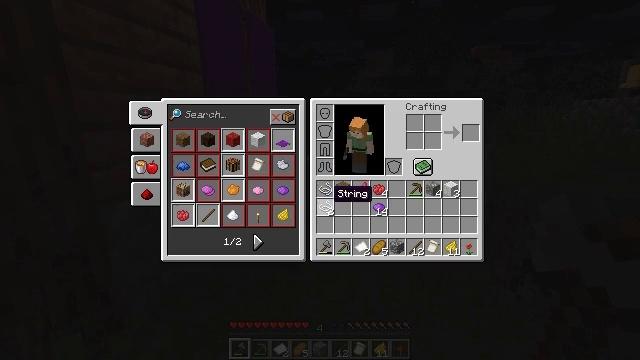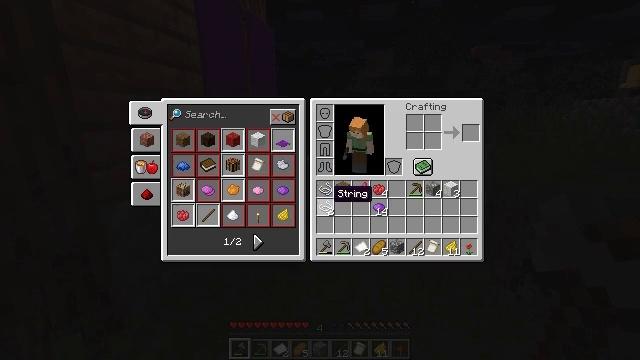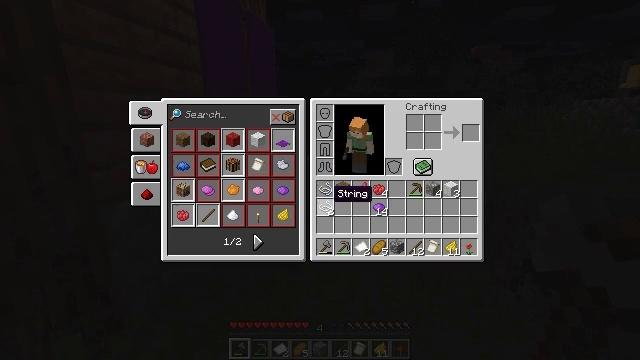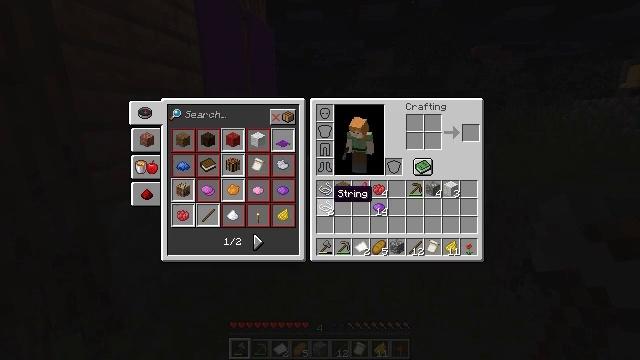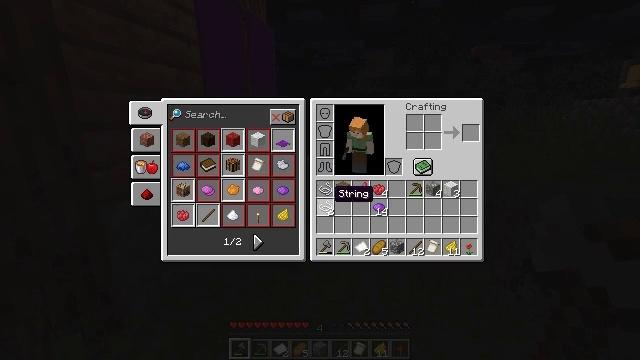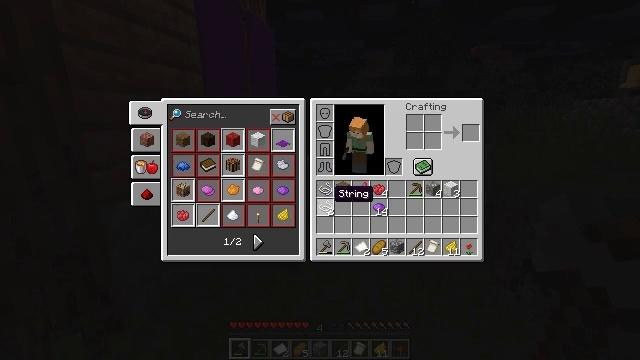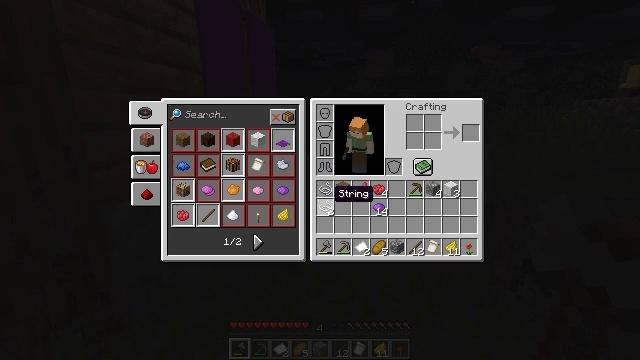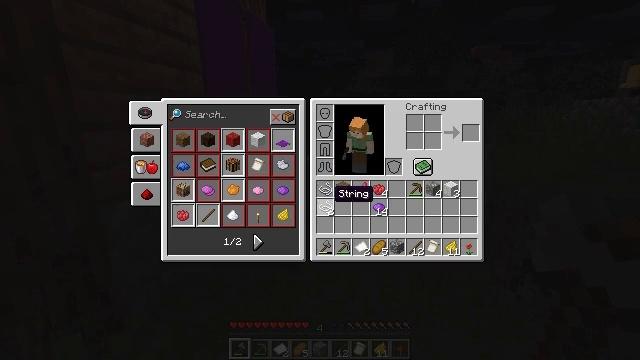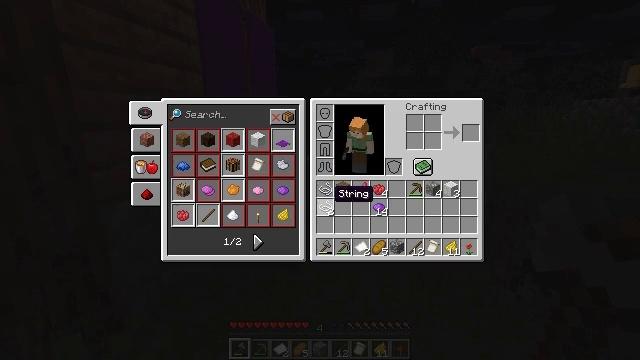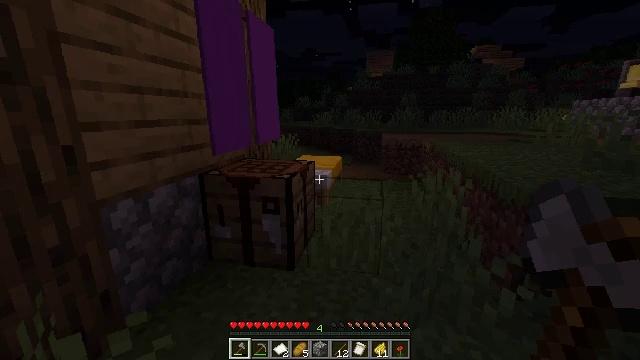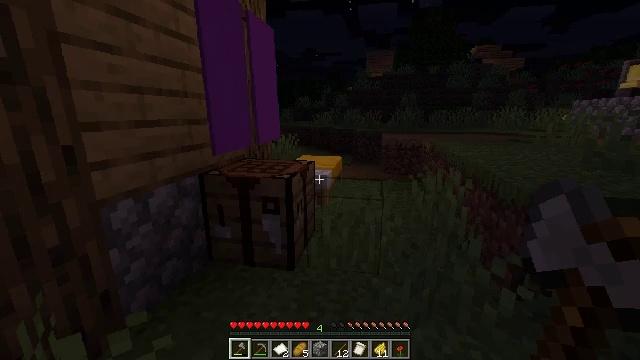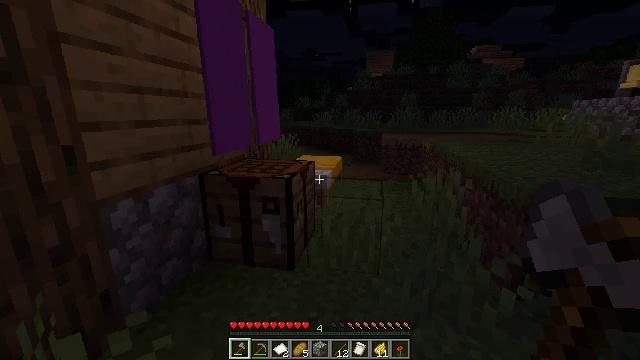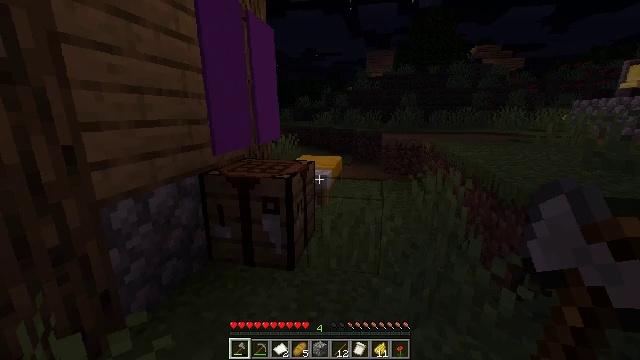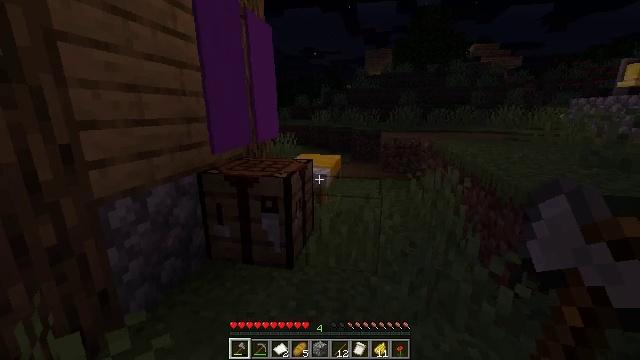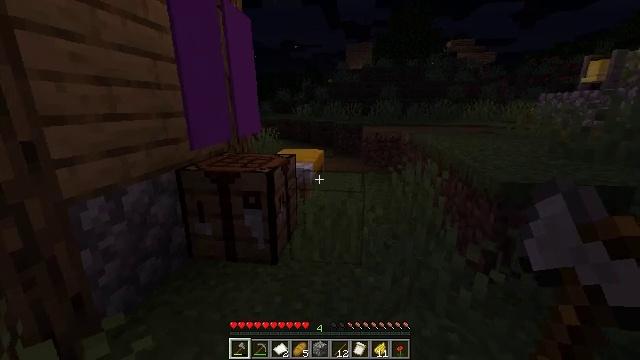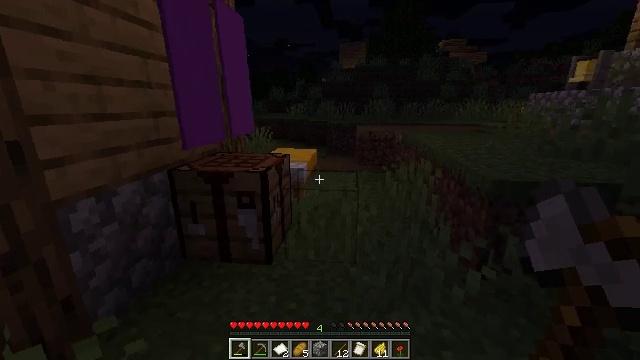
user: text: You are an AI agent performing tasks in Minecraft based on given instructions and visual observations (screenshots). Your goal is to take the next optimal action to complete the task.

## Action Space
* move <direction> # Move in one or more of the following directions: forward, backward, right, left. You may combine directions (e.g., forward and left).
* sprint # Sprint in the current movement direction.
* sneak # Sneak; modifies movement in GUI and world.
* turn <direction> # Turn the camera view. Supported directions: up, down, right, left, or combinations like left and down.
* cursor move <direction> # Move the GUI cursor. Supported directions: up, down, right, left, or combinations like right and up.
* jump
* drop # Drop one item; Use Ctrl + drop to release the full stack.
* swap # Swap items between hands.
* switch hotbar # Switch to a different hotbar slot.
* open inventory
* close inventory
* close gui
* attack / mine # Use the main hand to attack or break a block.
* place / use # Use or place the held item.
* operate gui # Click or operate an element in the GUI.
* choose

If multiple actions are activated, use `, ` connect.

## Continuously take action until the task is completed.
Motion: motion action
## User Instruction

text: Use wooden planks and string to make a loom.
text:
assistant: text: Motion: no_op
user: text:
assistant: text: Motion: no_op
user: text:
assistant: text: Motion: no_op
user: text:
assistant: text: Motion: no_op
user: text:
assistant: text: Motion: no_op
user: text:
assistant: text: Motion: no_op
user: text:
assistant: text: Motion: no_op
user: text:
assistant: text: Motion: no_op
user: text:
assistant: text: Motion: no_op
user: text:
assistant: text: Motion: no_op
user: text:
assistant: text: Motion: no_op
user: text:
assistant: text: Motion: no_op
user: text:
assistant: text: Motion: no_op
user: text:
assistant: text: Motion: turn right and down
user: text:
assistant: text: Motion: turn right
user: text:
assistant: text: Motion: no_op
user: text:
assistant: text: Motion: move forward
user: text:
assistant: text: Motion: move forward
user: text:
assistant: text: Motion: move forward
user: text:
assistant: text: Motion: move forward
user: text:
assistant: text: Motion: move forward, turn down
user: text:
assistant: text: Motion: move forward, turn down
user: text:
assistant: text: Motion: move forward
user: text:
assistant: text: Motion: move forward
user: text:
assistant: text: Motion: move forward
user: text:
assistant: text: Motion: move forward, turn left
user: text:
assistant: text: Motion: move forward, turn left
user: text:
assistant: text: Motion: move forward
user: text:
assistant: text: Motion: move forward
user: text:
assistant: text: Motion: move forward, turn down, use / place